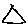
Label: triangle